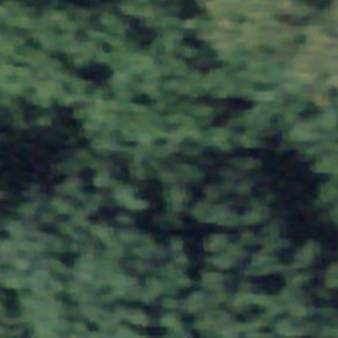
Label: other